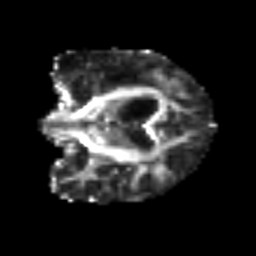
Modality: FA
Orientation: coronal
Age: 80
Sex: male
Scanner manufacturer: siemens
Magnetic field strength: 3 T
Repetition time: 6.1 s
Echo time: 0.101 s